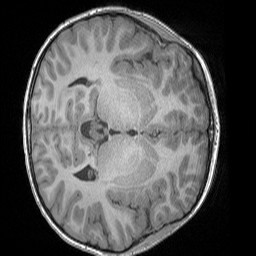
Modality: T1w
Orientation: axial
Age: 7
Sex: male
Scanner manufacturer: siemens
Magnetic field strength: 3 T
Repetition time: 1.65 s
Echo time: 0.00203 s